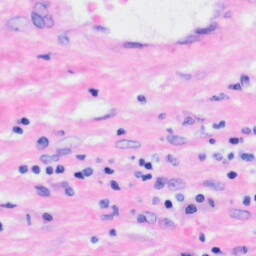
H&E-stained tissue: Liver